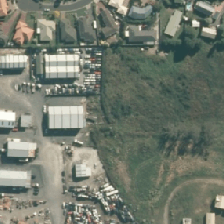
Land cover: urban_parkland